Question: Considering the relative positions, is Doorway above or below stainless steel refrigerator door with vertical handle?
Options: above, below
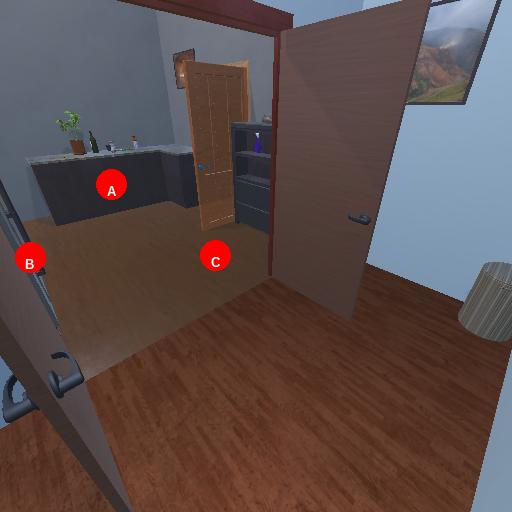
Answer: above